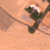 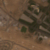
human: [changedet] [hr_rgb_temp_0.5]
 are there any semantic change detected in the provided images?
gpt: The green area was extended.